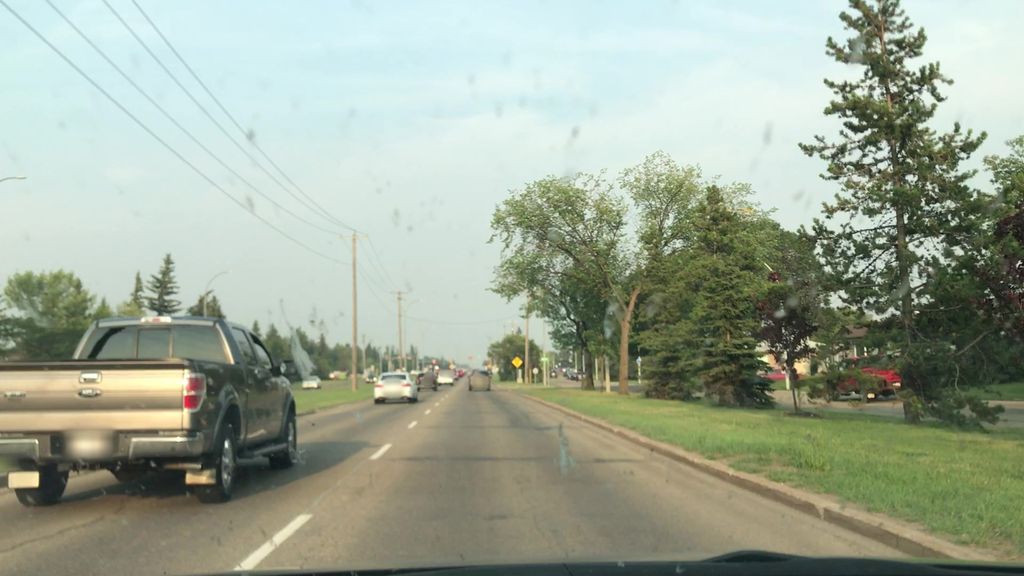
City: edmonton